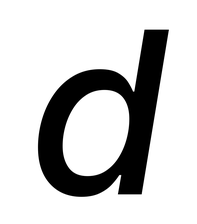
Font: Inter-Italic_Medium_Italic